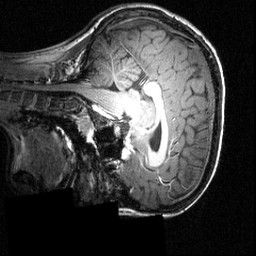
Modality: T1w
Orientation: sagittal
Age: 12
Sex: female
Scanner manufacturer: siemens
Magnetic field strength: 3.951 T
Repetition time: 1.5 s
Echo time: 0.00335 s